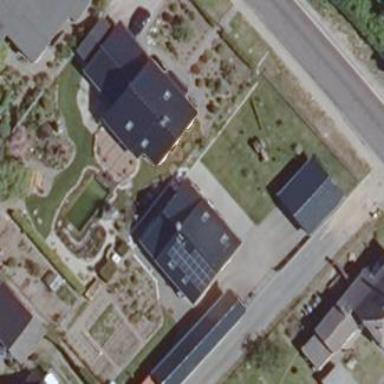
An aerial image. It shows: Simple house.